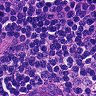
Metastatic tissue present: no